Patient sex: F
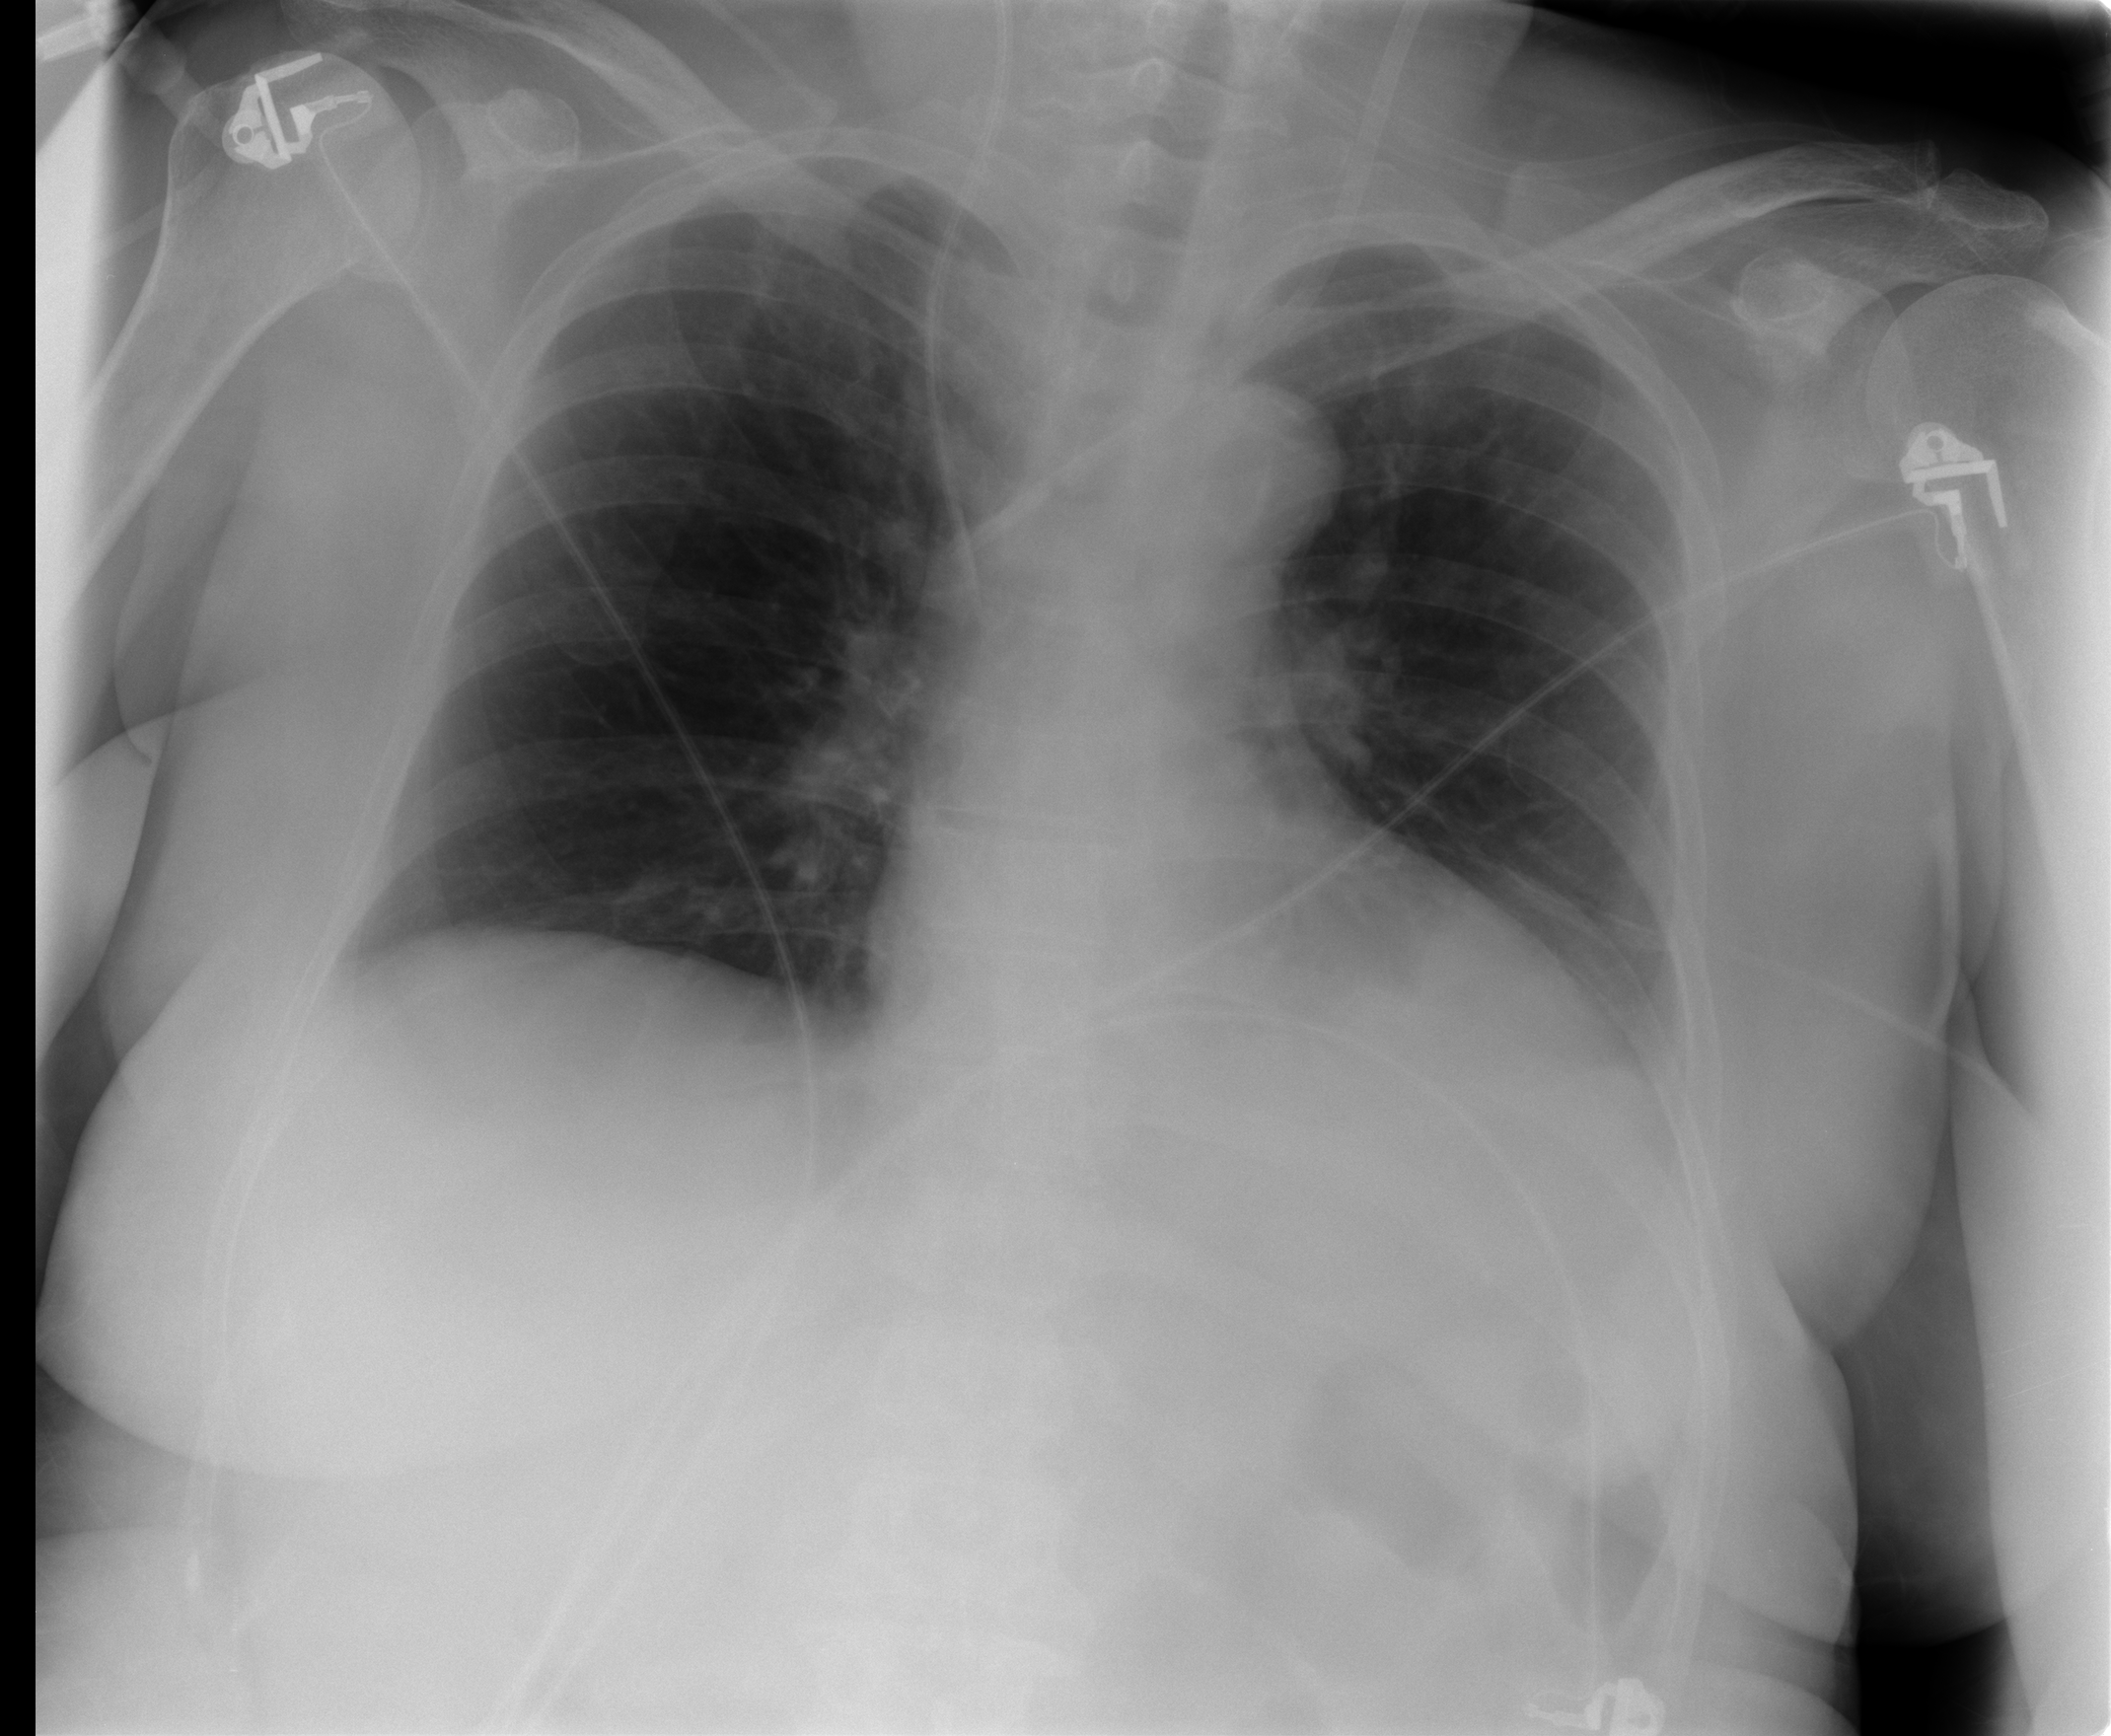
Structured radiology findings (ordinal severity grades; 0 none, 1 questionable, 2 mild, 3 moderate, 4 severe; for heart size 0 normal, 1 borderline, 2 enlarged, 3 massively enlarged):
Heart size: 0
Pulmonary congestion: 0
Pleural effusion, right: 0
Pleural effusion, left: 2
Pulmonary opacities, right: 0
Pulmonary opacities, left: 0
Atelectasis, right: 0
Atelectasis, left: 1